Field crop: maize
Growth stage: 2
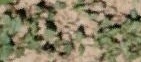
Species: convolvulus